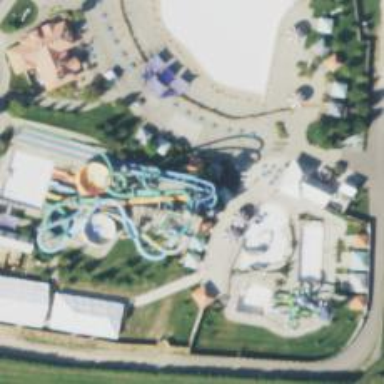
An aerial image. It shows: Water slide attraction.